Field crop: maize
Growth stage: 2
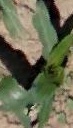
Species: maize